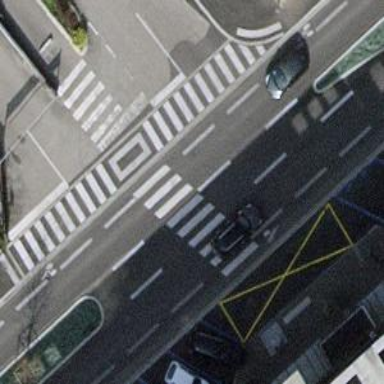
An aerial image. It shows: Uncontrolled crossing on the road.